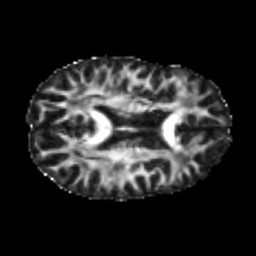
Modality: FA
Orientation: axial
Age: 26
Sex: male
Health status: healthy
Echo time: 0.074 s